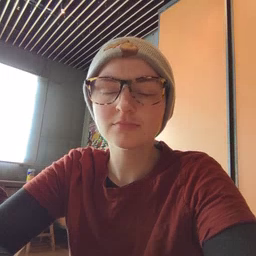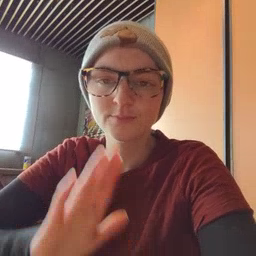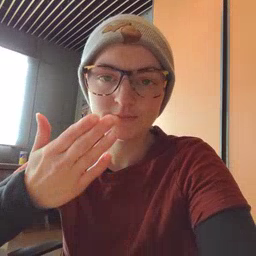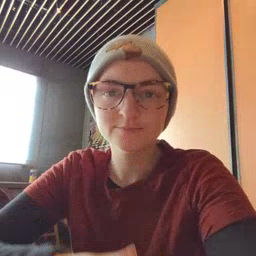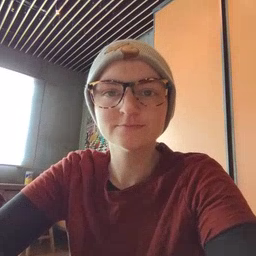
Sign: book